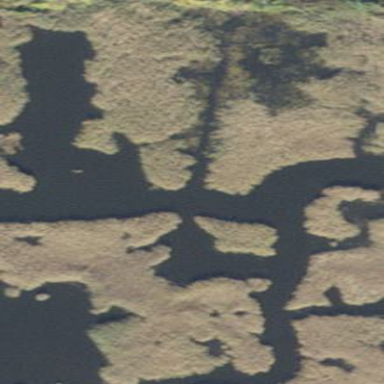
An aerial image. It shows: Saltmarsh wetland area.